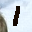
Label: 1